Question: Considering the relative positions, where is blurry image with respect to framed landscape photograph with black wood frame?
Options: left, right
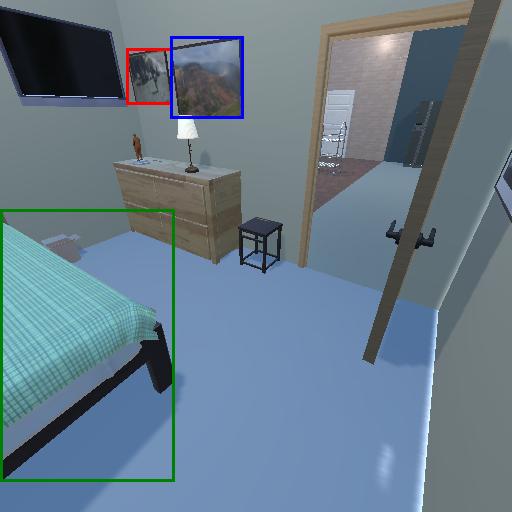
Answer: left